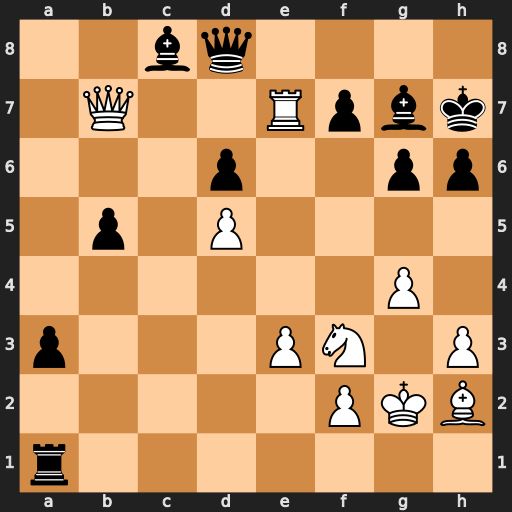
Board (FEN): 2bq4/1Q2Rpbk/3p2pp/1p1P4/6P1/p3PN1P/5PKB/r7
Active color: w
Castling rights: -
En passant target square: -
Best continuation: Qa7 a2 Rxf7